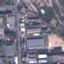
Land use / land cover class: Industrial